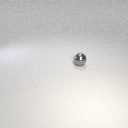
small gray metal sphere